Interaction volume radius: 5 \u00c5
Interaction volume height: 15 \u00c5
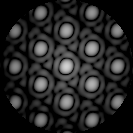
Disorder parameter: 0.004732